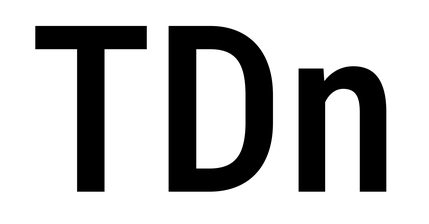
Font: Roboto_Condensed_Medium